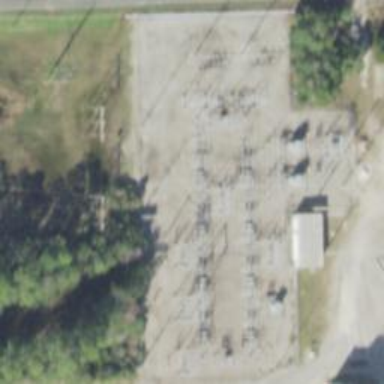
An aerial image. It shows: Switch for power supply.